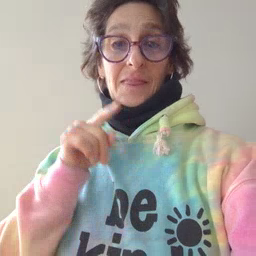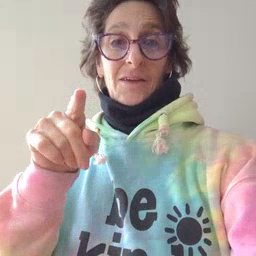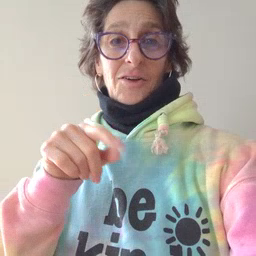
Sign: there